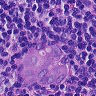
Metastatic tissue present: yes